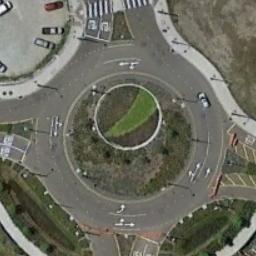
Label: roundabout